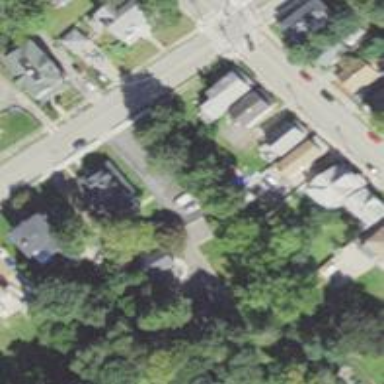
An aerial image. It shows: Residential driveway.